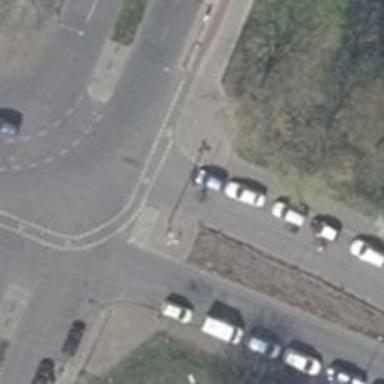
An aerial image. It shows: Asphalt footway with unmarked crossing.